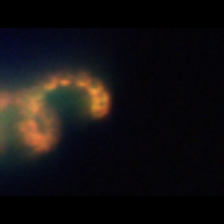
Taxon: Chaetoceros
Group: Diatoms